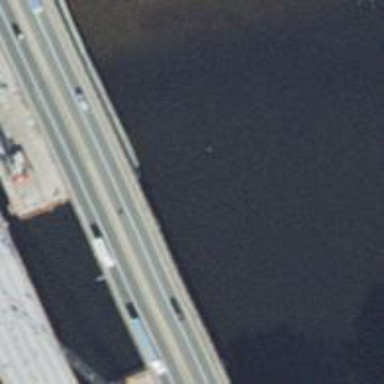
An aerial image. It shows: Man-made bridge.